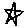
Label: star